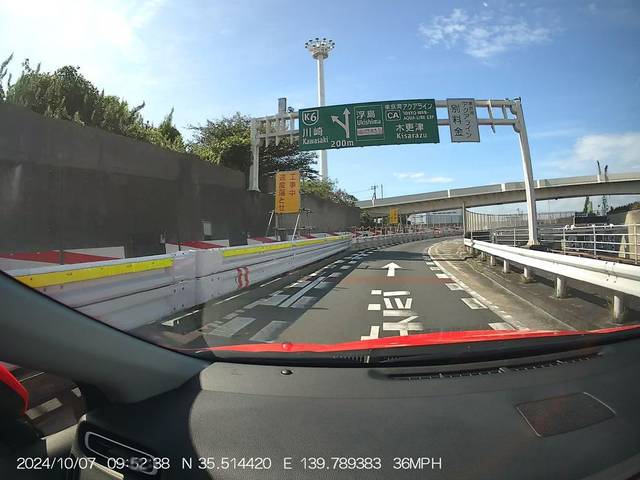
Region: Japan
Coordinates: 35.514, 139.789